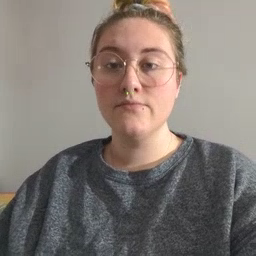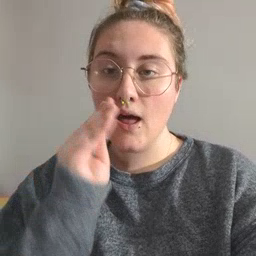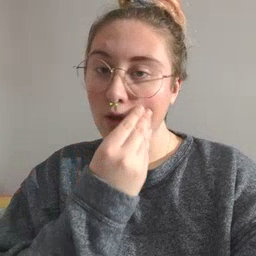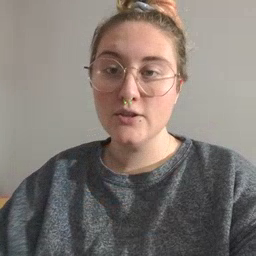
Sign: flower